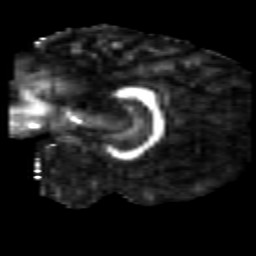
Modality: FA
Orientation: sagittal
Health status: healthy
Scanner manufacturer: siemens
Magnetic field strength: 3 T
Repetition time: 7.6 s
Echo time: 0.092 s